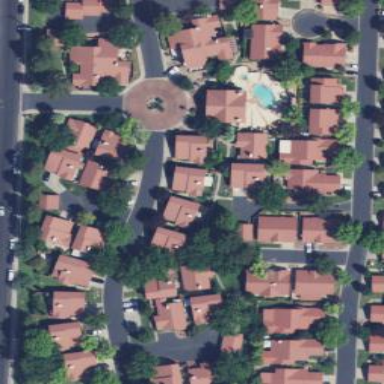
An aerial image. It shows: Residential area within neighborhood.